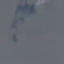
Land use / land cover class: SeaLake